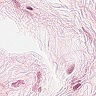
Metastatic tissue present: no